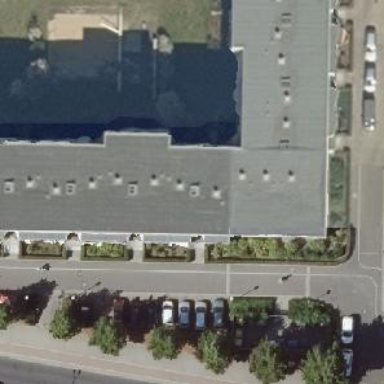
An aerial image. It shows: Building with apartments and flat roof.